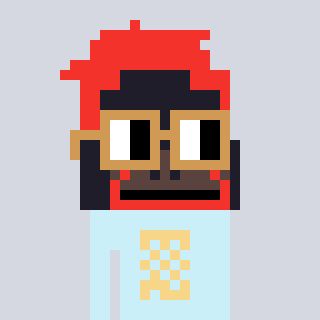
a pixel art character with square brown glasses, a orangutan-shaped head and a cold-colored body on a cool background